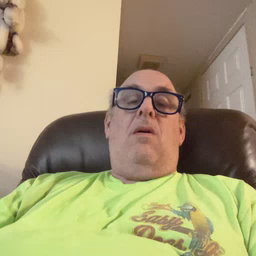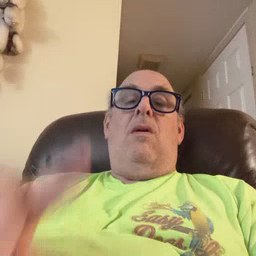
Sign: where